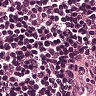
Metastatic tissue present: no